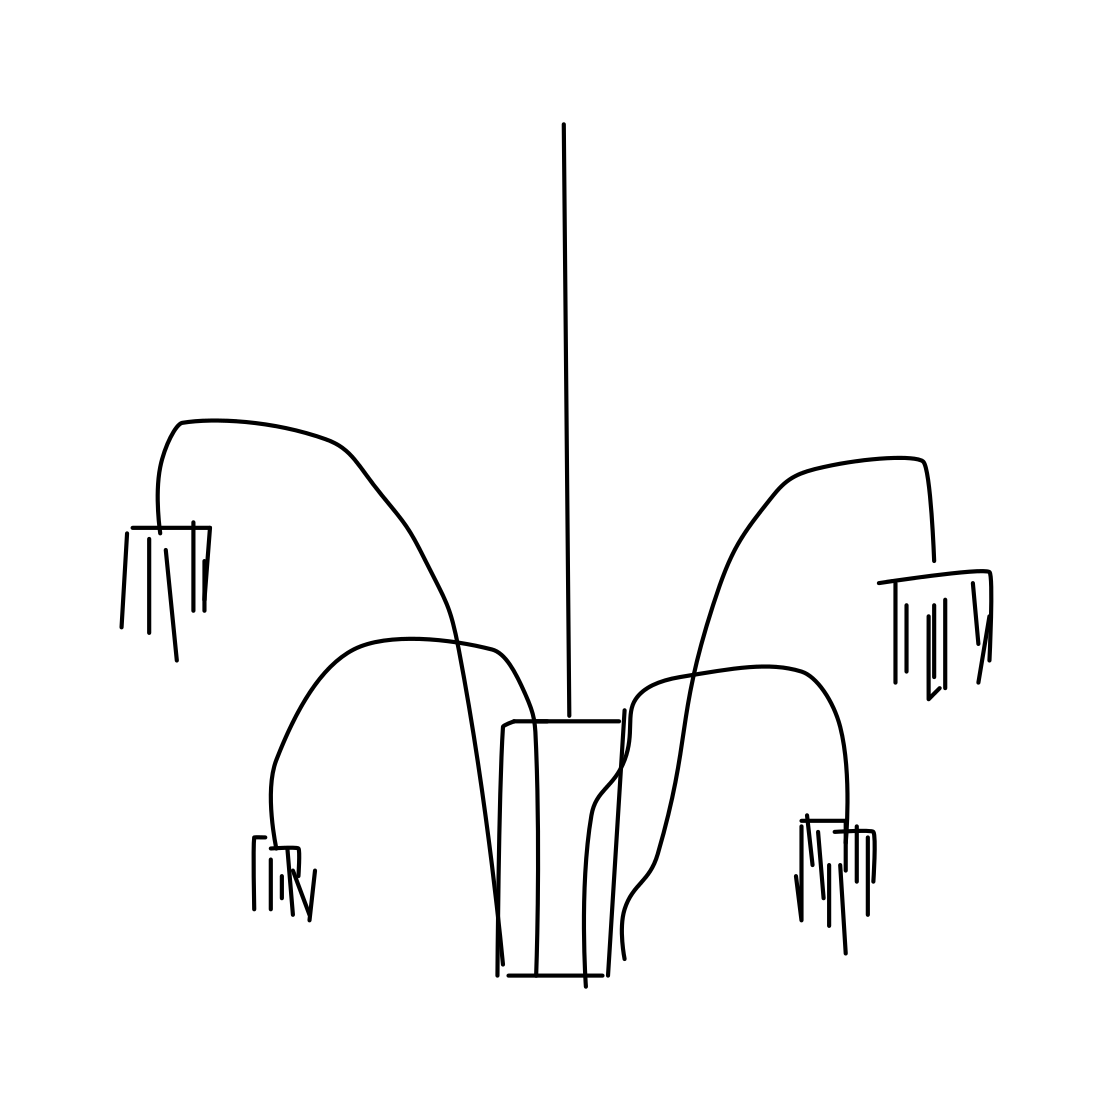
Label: chandelier